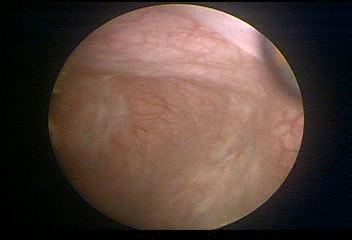
Modality: WLC
Class: Normal mucosa
Bladder cancer association: No